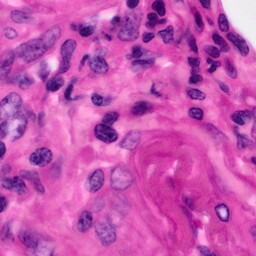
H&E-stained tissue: Pancreatic